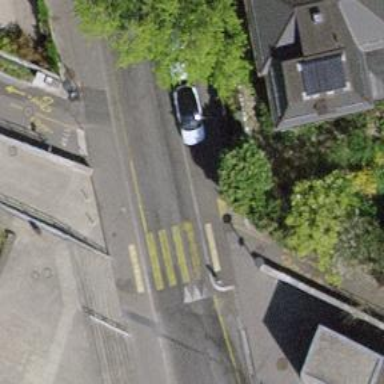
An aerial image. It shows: Asphalt cycleway with crossing.